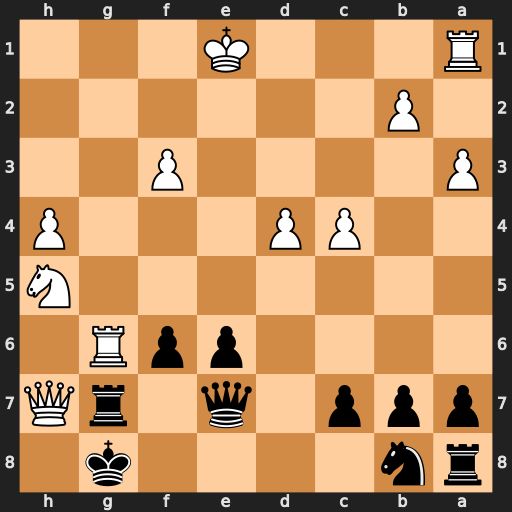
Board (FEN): rn4k1/ppp1q1rQ/4ppR1/7N/2PP3P/P4P2/1P6/R3K3
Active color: b
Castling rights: Q
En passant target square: -
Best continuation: Kxh7 Rxg7+ Qxg7 Nxg7 Kxg7